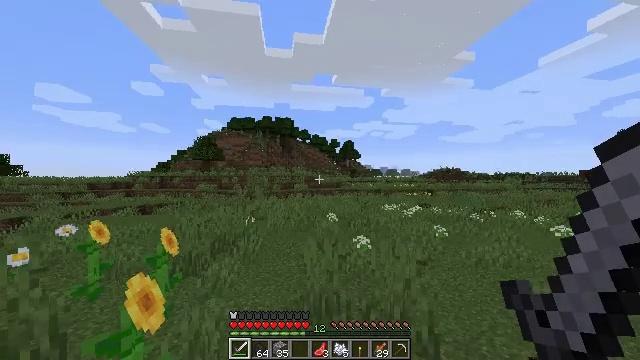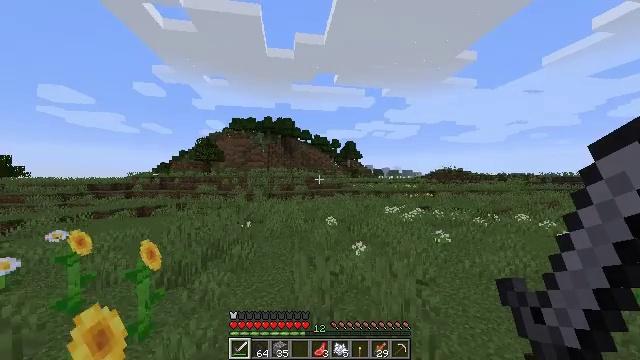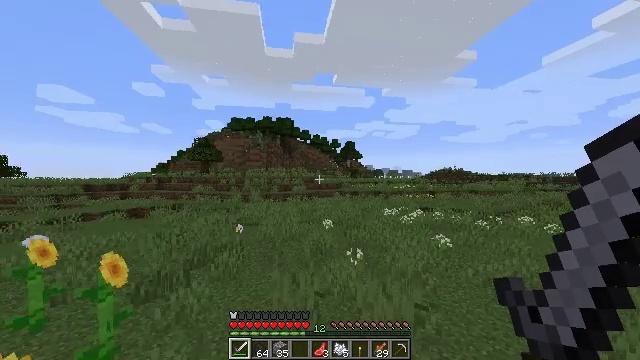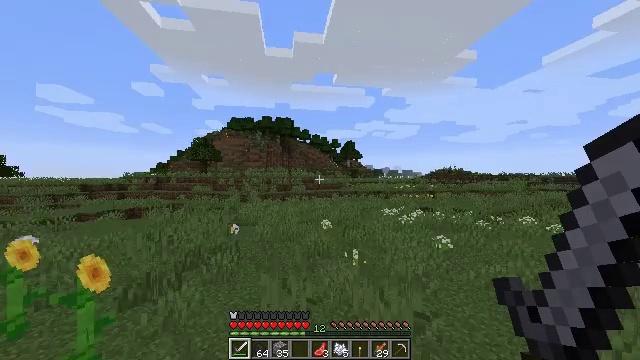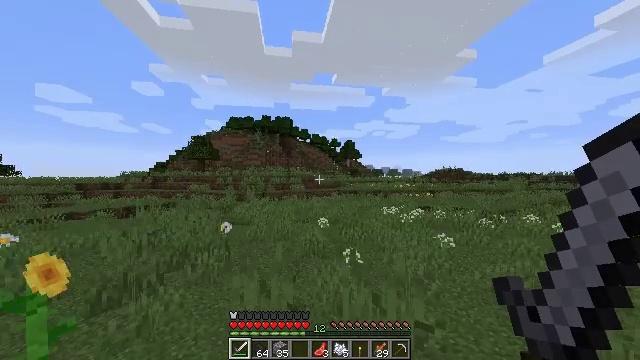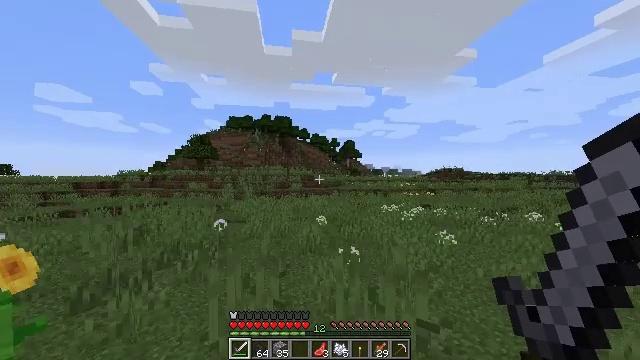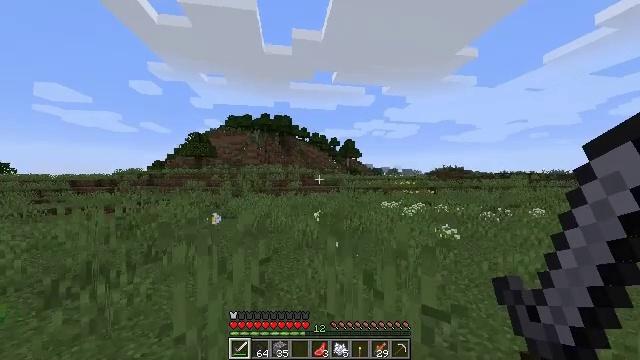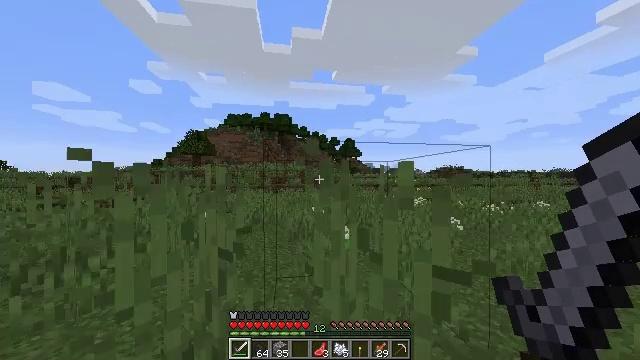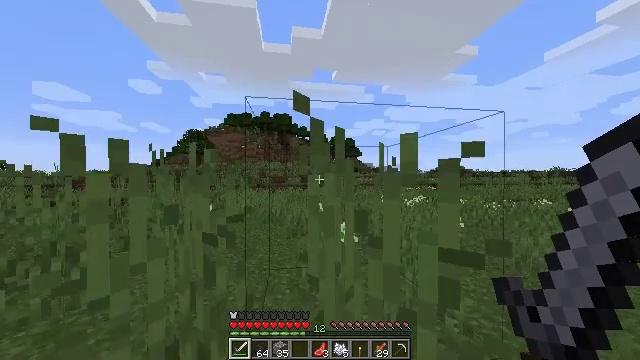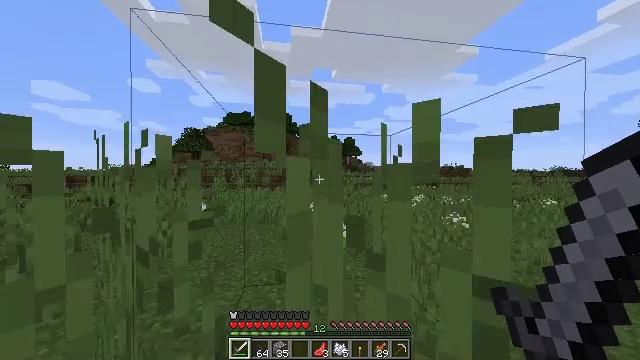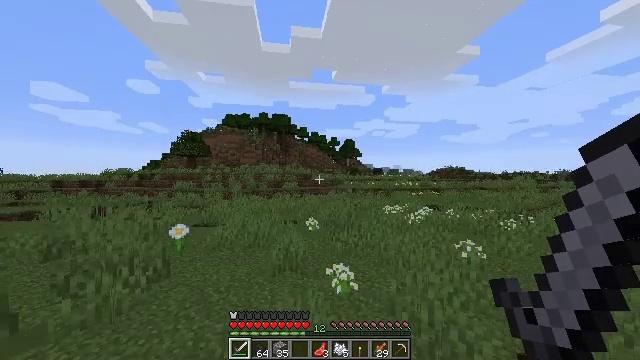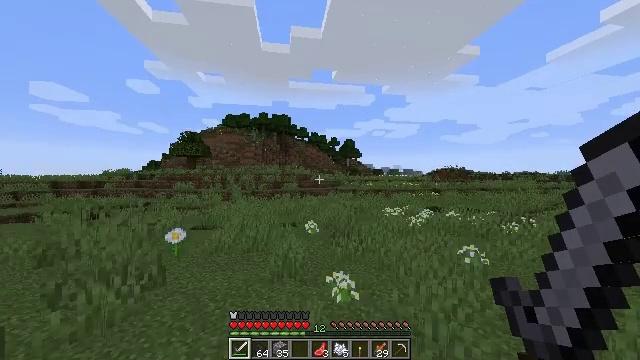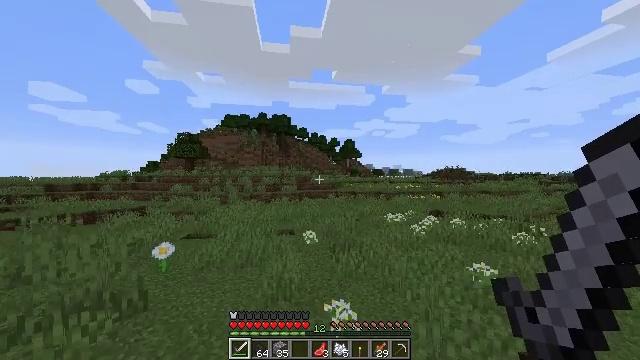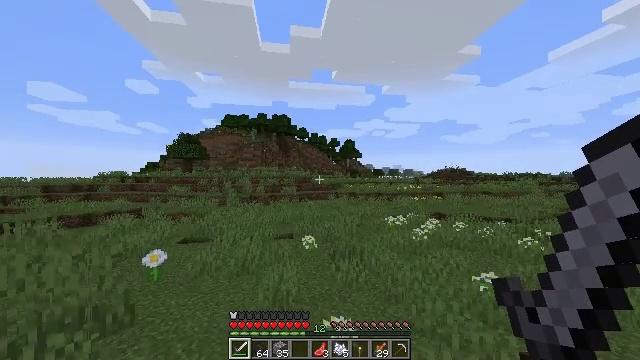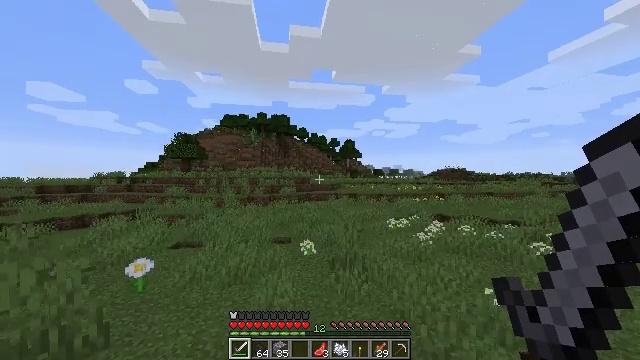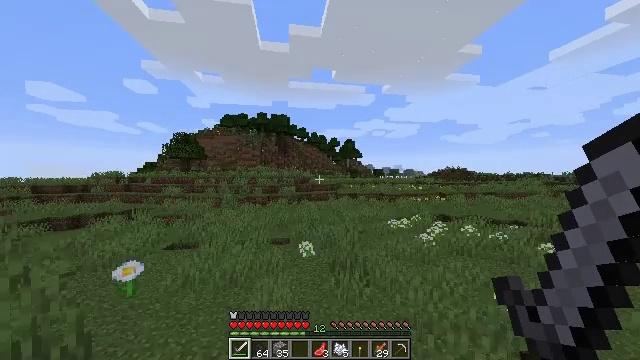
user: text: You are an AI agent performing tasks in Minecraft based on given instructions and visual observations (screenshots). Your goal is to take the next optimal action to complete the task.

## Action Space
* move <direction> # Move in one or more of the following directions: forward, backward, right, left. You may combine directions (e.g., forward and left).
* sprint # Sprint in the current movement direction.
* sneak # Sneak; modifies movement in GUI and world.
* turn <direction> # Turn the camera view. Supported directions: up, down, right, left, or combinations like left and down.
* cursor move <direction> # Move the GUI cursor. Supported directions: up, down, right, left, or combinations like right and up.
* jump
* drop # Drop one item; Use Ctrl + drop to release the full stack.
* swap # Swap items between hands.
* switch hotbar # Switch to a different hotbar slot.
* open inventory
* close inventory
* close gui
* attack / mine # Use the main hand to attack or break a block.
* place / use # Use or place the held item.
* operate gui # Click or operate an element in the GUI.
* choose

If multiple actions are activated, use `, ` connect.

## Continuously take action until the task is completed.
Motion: motion action
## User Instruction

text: Craft a cooked salmon using a furnace.
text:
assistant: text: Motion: move forward, jump
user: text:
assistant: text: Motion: move forward, jump
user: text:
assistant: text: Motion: move forward, jump
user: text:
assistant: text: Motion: move forward, jump
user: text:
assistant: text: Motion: move forward, jump
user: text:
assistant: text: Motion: move forward, jump
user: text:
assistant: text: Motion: move forward, jump
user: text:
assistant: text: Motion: move forward, jump
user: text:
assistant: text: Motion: move forward, jump
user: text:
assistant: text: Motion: move forward, jump
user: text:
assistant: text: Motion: move forward, jump
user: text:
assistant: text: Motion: move forward, jump
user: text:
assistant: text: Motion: move forward, jump
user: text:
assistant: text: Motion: move forward, jump
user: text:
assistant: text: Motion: move forward, jump
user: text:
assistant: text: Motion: move forward, jump
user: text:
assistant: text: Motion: move forward, jump
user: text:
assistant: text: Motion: move forward, jump
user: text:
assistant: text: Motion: move forward, jump
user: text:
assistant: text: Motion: move forward, jump
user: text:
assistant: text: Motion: move forward, jump
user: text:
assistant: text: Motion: move forward, jump
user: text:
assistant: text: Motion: move forward, turn right and down, jump
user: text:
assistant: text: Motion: move forward, turn right, jump
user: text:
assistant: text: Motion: move forward, turn right, jump
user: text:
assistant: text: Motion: move forward, jump
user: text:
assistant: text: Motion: move forward
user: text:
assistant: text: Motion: move forward
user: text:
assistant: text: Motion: move forward
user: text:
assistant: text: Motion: move forward and move left, turn left